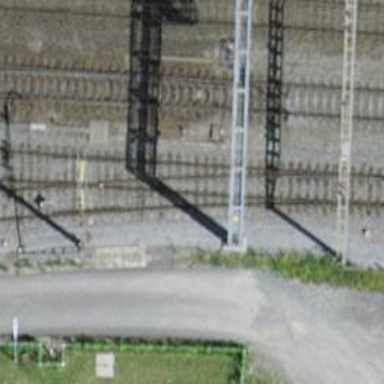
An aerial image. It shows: Railway siding with one electrified track and contact line for powering the train.